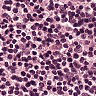
Metastatic tissue present: no